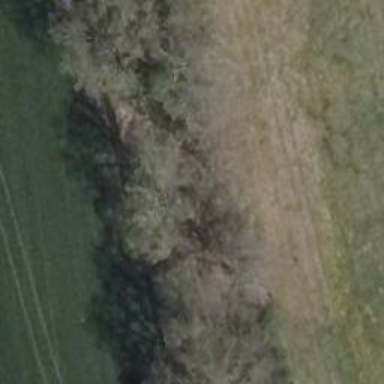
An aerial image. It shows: Row of deciduous broadleaved trees.